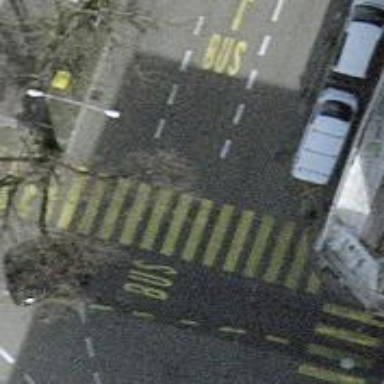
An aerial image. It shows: Road crossing with traffic signals.